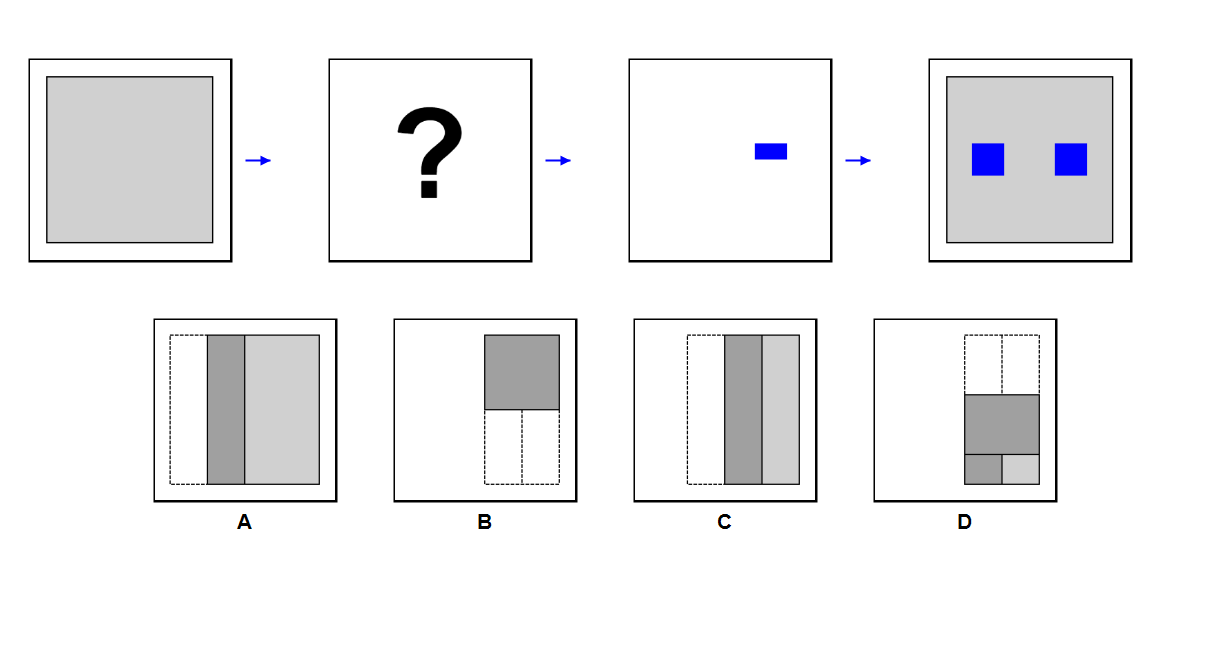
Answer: D